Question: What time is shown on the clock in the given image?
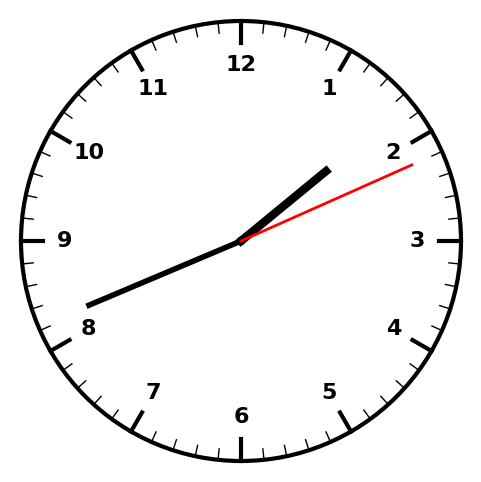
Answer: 01:41:11